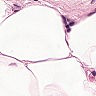
Metastatic tissue present: no